Field crop: maize
Growth stage: 2
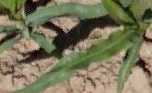
Species: maize